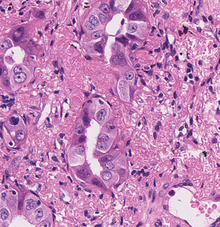
Tumor epithelial tissue: yes
Tumor-associated stroma tissue: yes
Normal tissue: no